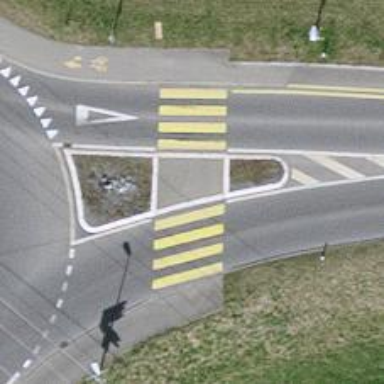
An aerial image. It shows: Uncontrolled zebra crossing with pedestrian island.